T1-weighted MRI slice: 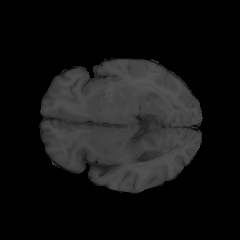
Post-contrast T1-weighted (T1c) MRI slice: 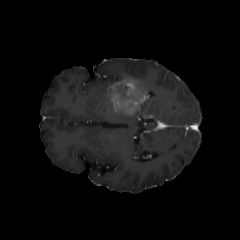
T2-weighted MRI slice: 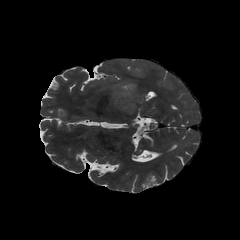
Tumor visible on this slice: yes